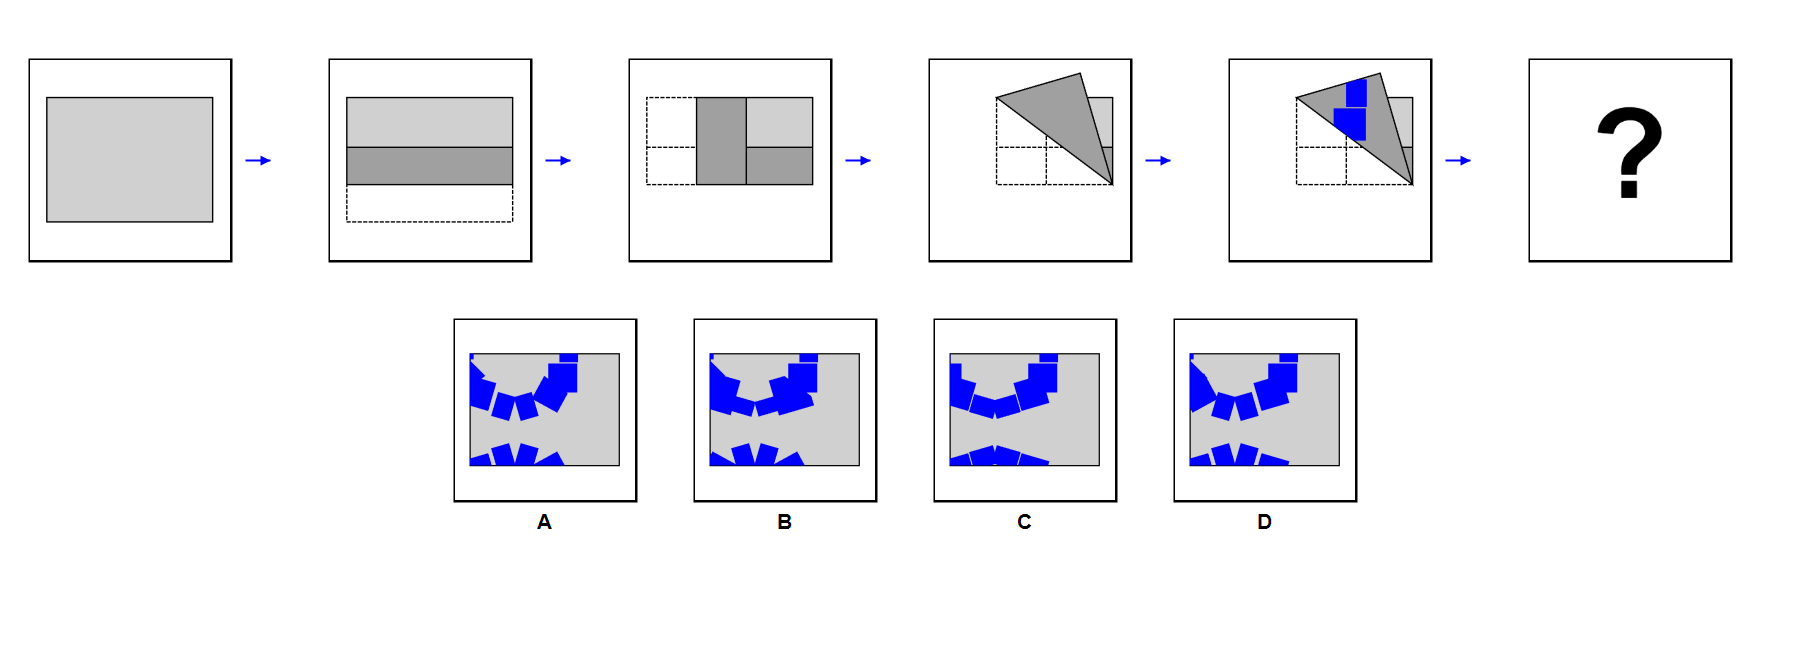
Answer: C